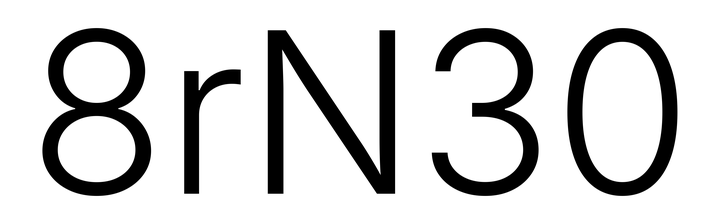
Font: Inter_Light